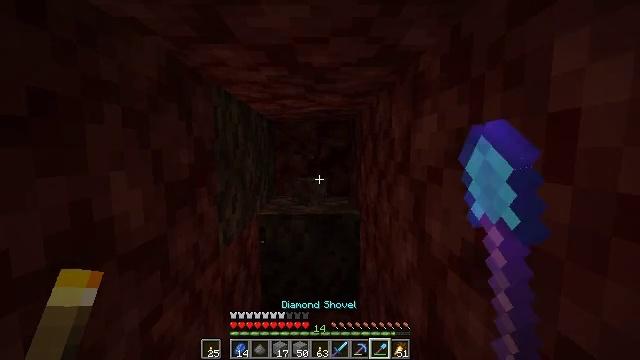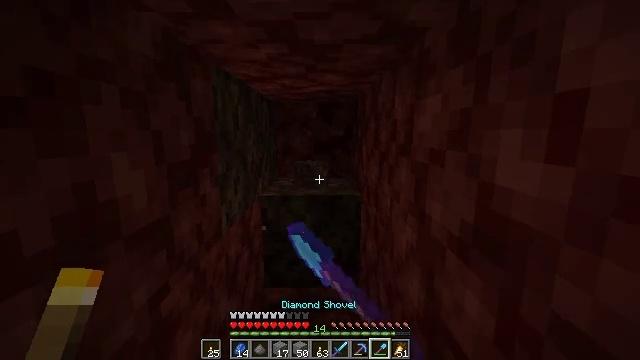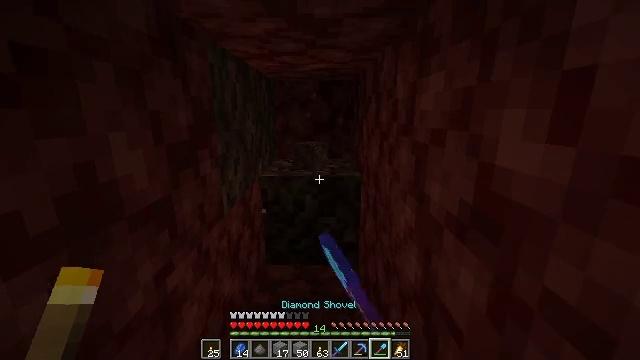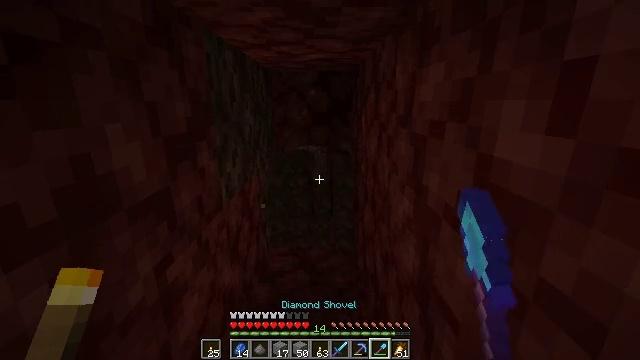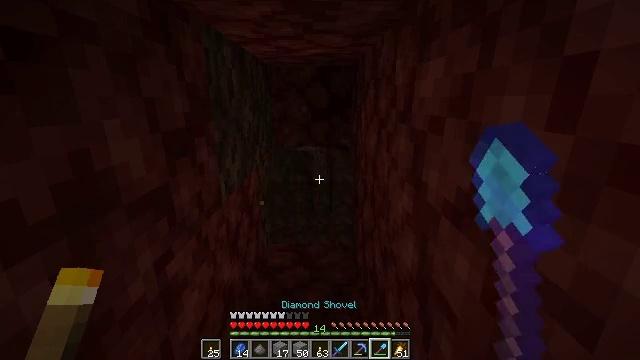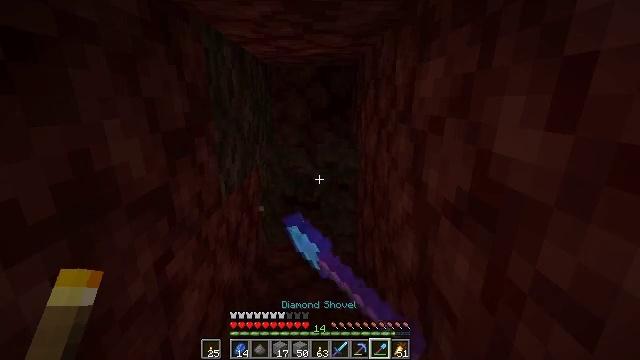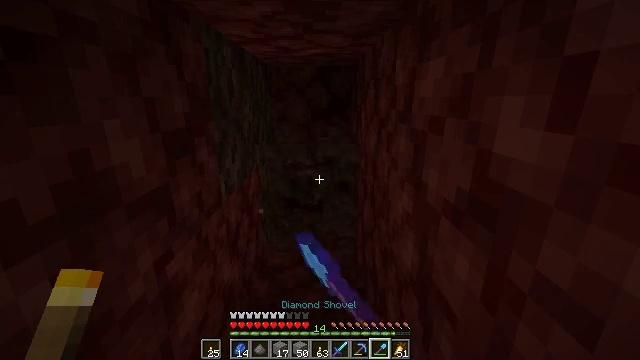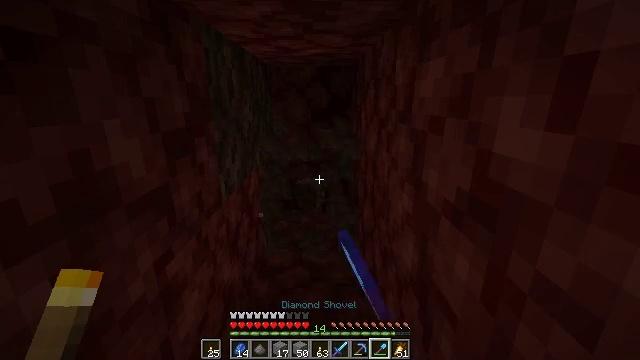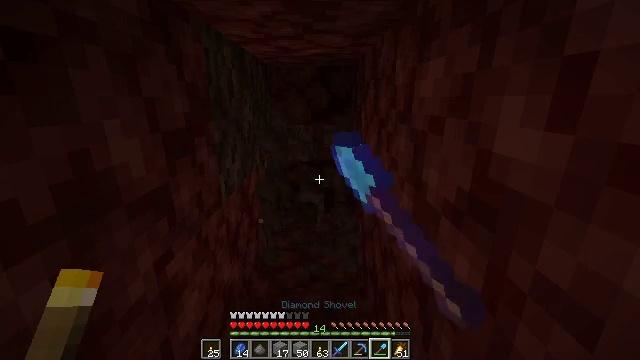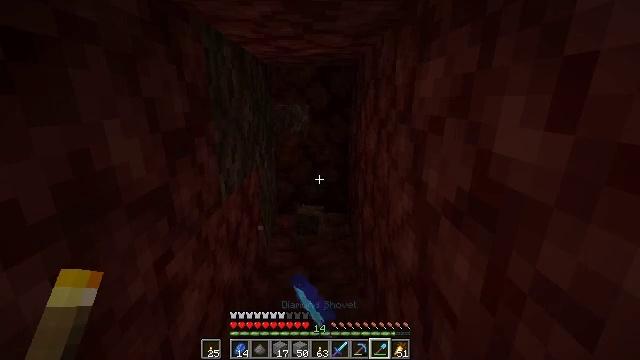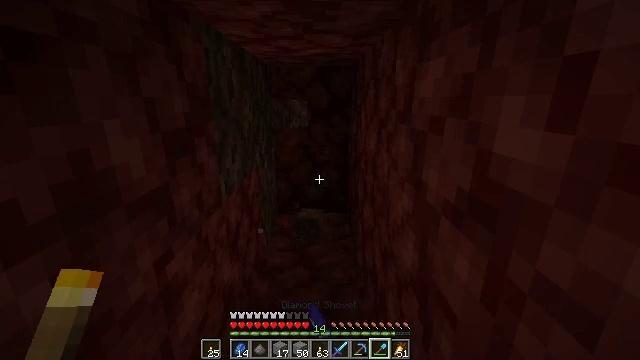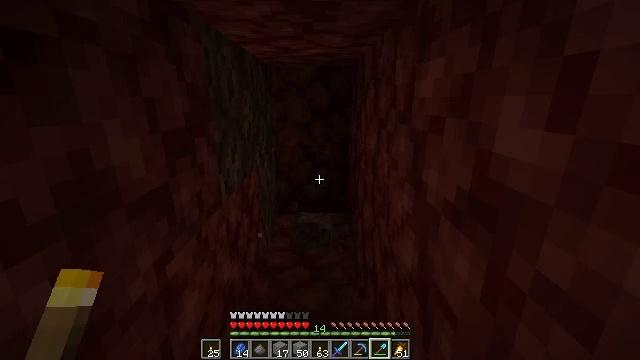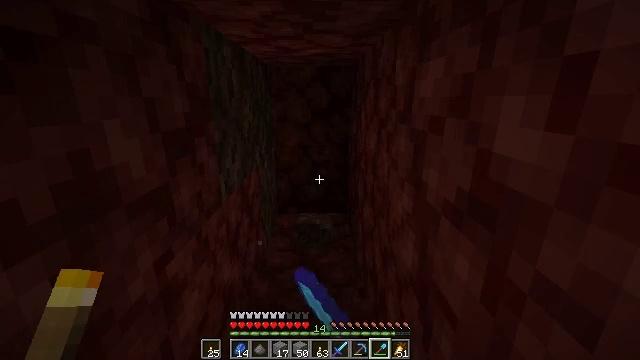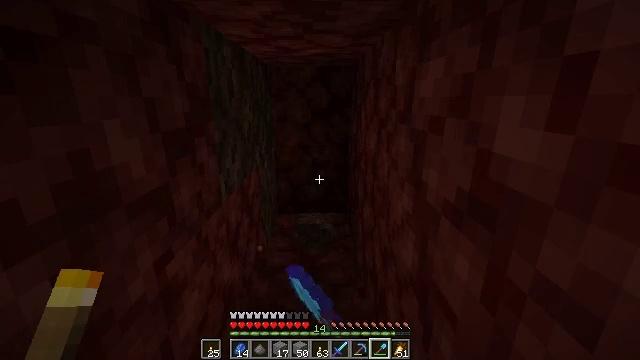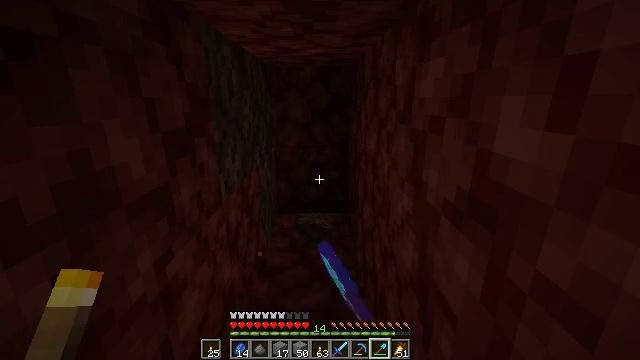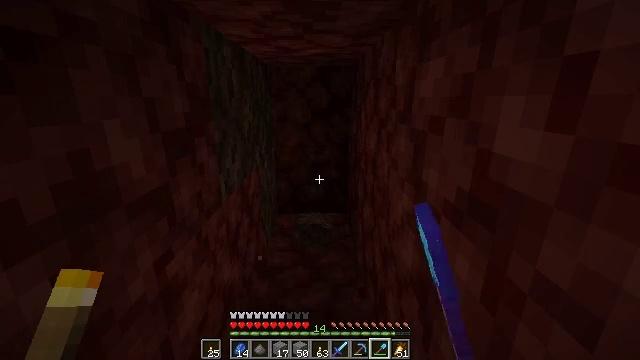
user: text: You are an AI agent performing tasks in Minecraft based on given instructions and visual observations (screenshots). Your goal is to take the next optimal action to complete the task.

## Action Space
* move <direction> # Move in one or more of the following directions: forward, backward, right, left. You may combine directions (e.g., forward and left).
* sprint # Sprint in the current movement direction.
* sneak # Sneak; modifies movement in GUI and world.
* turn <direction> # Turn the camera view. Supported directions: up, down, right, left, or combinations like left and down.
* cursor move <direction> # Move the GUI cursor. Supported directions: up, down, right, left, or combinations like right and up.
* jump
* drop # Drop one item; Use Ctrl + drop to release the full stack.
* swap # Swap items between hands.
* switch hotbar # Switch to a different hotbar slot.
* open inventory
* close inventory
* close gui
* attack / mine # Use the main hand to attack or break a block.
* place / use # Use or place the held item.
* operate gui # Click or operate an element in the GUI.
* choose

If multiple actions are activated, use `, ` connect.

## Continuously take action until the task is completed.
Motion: motion action
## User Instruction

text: Gather soul sand from the Nether.
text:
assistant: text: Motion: turn down, attack / mine
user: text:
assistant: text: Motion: turn down, attack / mine
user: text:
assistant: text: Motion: turn down, attack / mine
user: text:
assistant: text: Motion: attack / mine
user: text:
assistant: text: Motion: attack / mine
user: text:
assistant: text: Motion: attack / mine
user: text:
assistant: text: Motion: attack / mine
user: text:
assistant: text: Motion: attack / mine
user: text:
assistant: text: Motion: attack / mine
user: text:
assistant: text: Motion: attack / mine
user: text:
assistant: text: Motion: attack / mine
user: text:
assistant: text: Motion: attack / mine
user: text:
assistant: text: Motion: attack / mine
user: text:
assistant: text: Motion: attack / mine
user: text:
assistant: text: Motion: attack / mine
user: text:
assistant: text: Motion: attack / mine
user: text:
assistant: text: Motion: attack / mine
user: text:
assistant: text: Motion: no_op
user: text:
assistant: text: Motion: turn left and up
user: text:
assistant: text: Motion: turn left and up
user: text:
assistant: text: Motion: turn left and up
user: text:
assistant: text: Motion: turn up
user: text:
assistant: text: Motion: turn up
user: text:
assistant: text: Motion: turn up
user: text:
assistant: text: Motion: no_op
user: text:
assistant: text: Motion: no_op
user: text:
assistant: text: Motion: no_op
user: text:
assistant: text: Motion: attack / mine
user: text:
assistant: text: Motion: attack / mine
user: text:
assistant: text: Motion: attack / mine